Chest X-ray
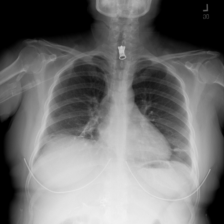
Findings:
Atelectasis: negative
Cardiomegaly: negative
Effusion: negative
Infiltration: negative
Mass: negative
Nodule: negative
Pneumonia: negative
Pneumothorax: negative
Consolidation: negative
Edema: negative
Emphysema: negative
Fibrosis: negative
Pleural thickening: negative
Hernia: negative